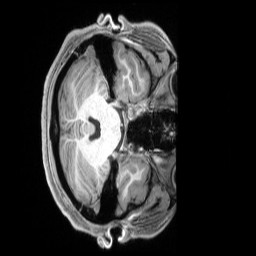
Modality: T1w
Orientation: axial
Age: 24
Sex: male
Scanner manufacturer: siemens
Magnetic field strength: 3 T
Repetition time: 2.3 s
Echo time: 0.00229 s